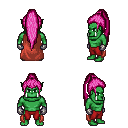
a pixel art fantasy rpg character, male body template, orc, green skin, maroon cape, red pants, pink extra-long topknot hairstyle, metal gloves, four views (front, back, left, right), 2x2 character sprite sheet, small pixel art, hard edges, no anti-aliasing